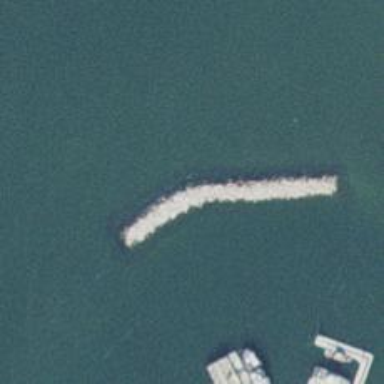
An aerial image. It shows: Breakwater structure.